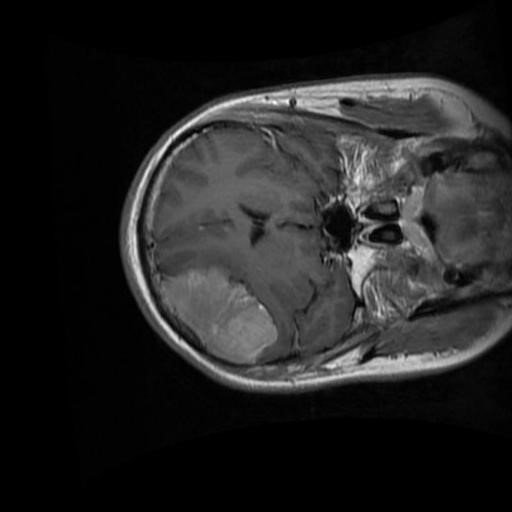
Label: brain_menin